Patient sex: M
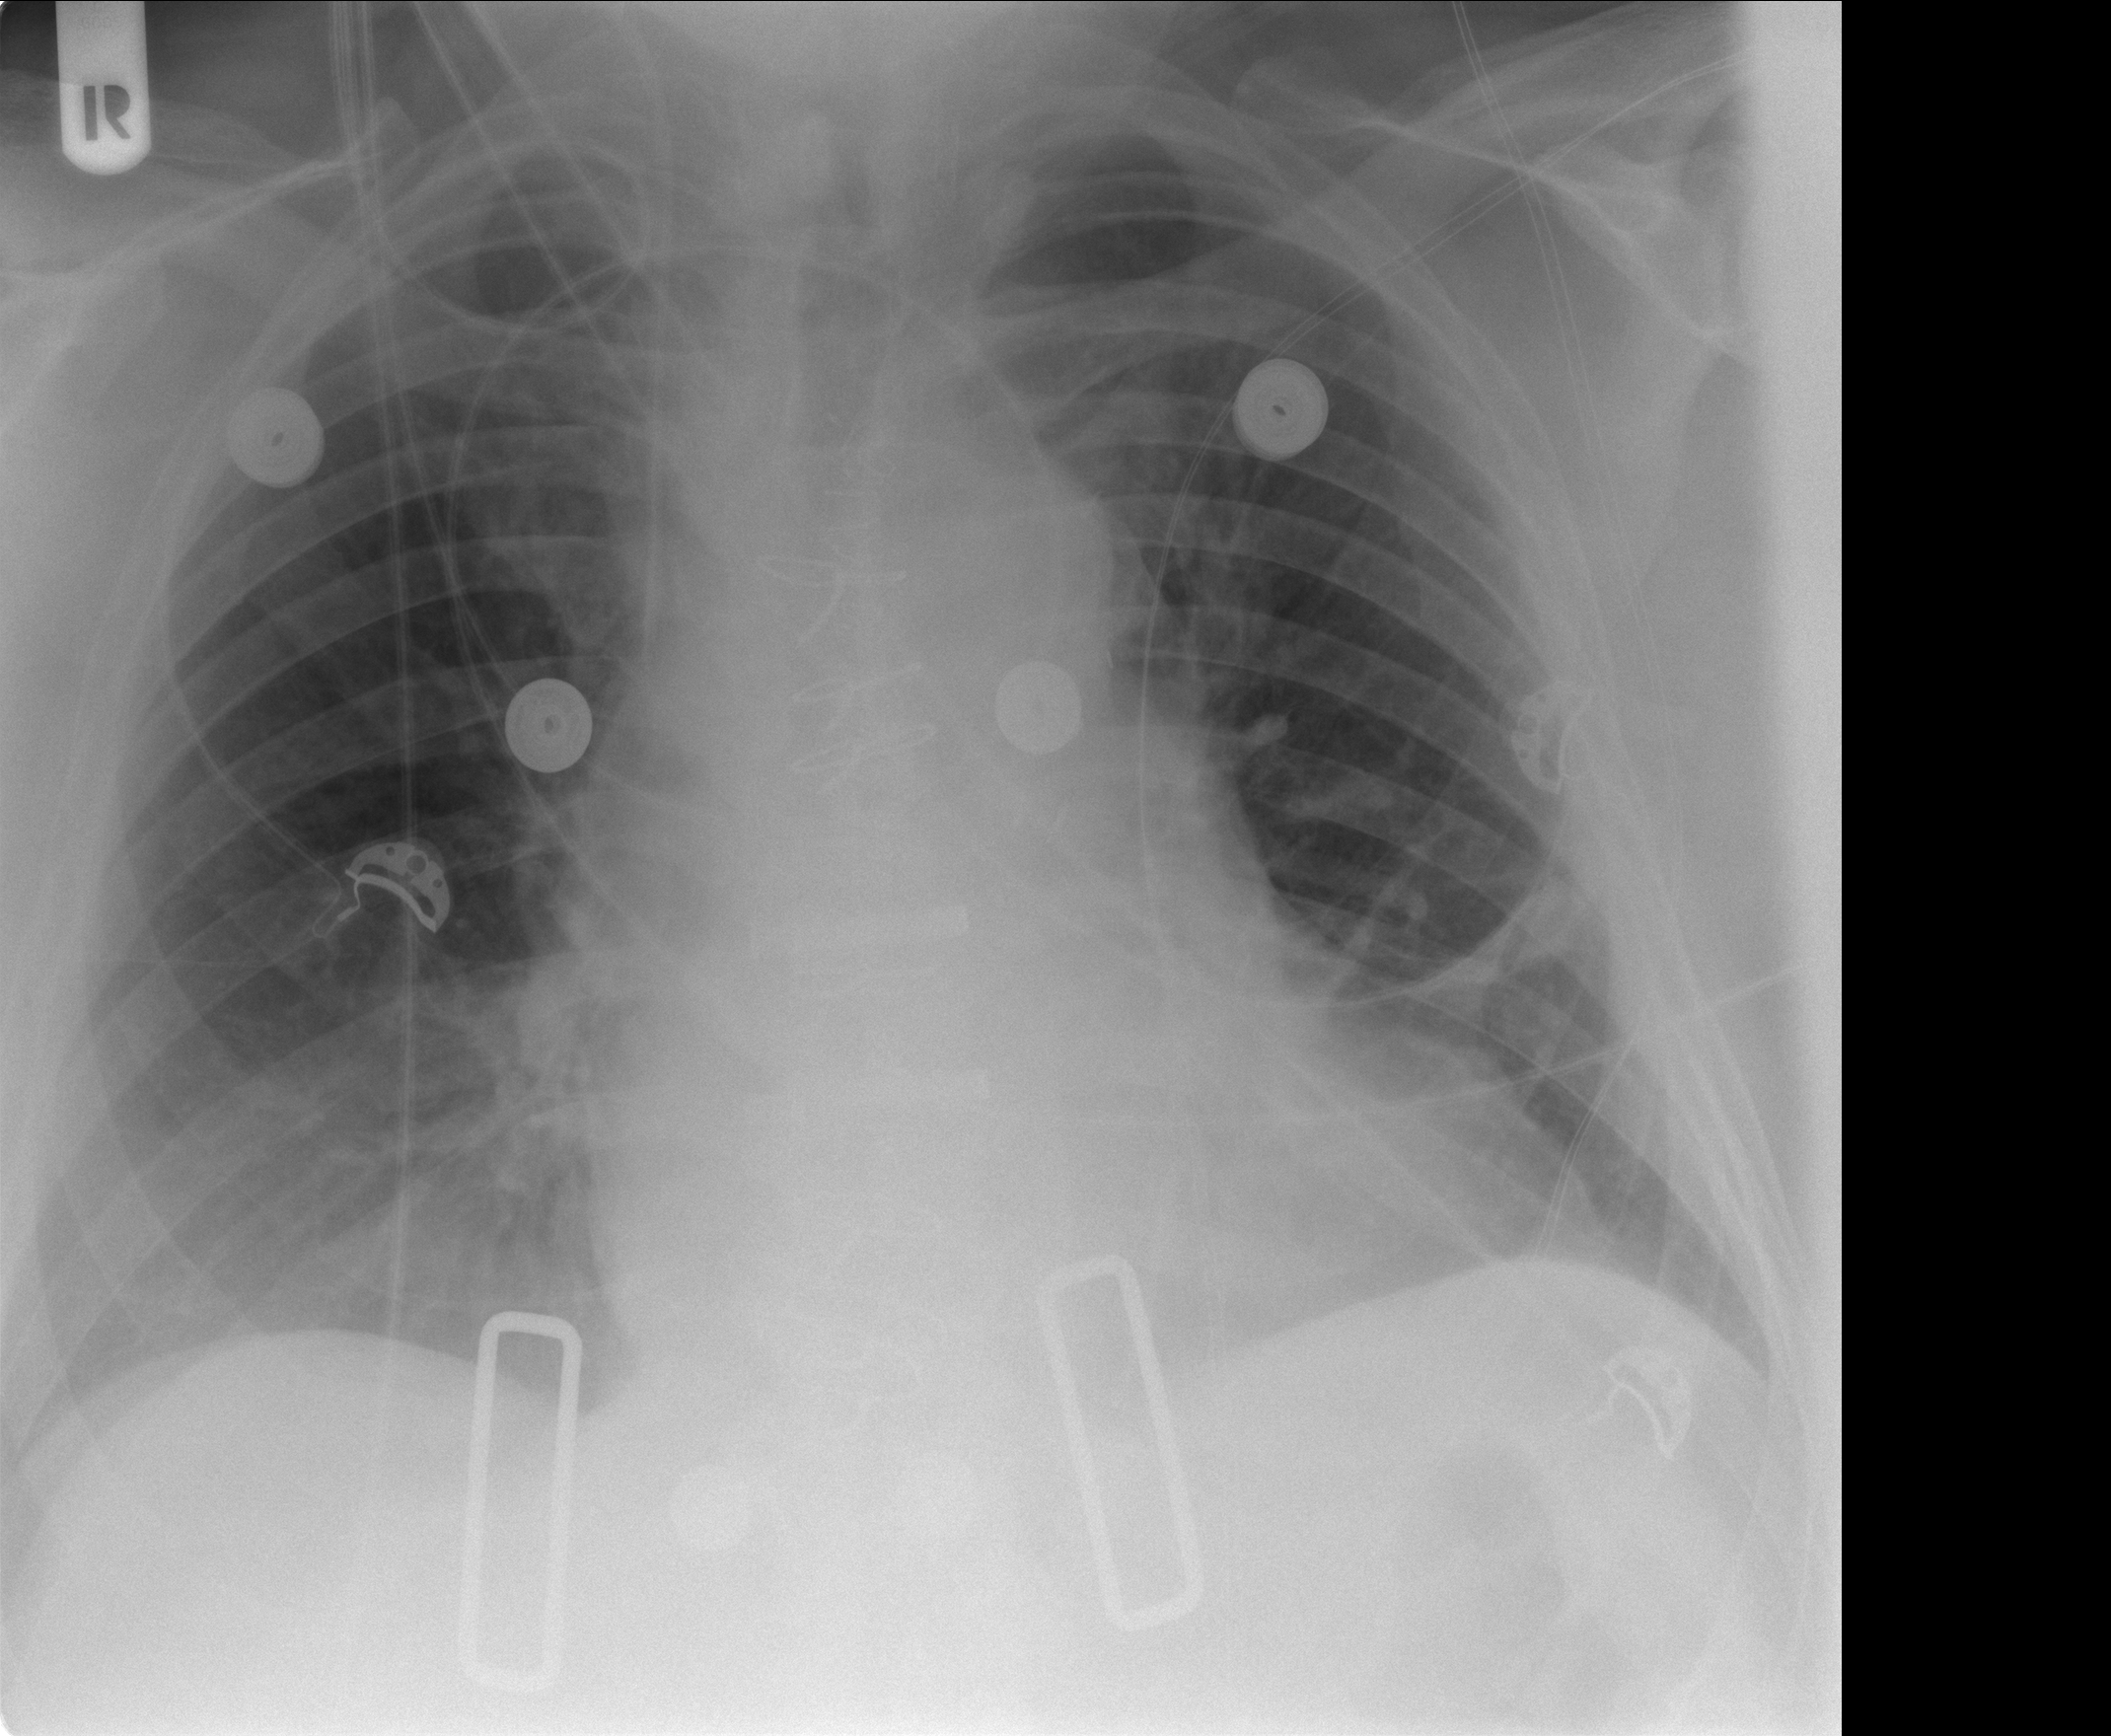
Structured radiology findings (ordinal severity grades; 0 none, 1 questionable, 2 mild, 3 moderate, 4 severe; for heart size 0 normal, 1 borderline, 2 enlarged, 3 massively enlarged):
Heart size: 1
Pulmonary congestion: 2
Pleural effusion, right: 1
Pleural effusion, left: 0
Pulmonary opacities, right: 0
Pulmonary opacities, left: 0
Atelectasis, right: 2
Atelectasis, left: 2